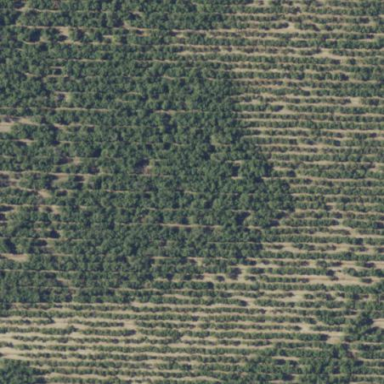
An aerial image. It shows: Orchard filled with almond trees.